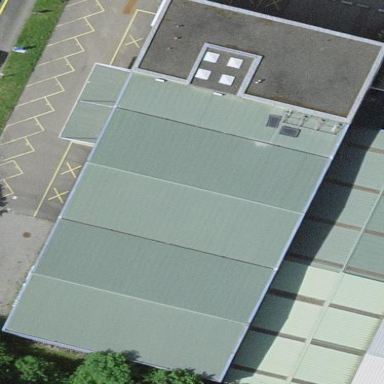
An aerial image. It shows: Industrial building.